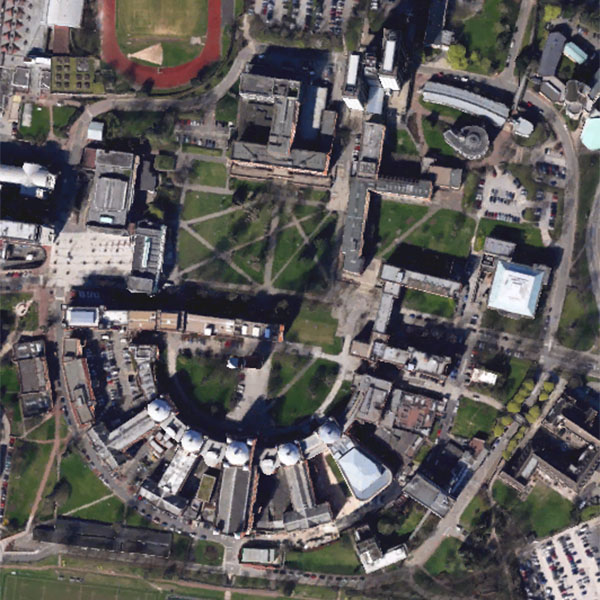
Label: School